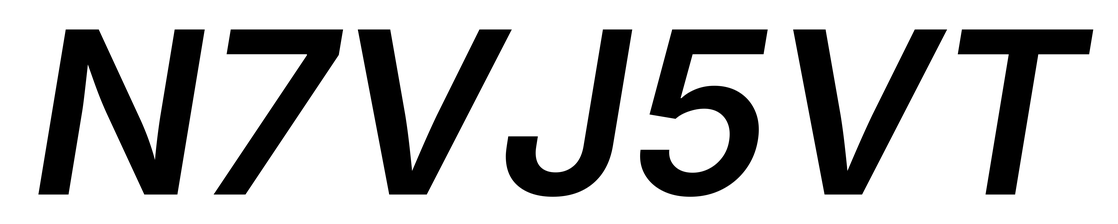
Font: Inter-Italic_SemiBold_Italic